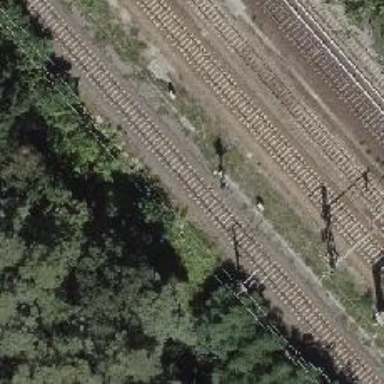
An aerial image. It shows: Railway signal.